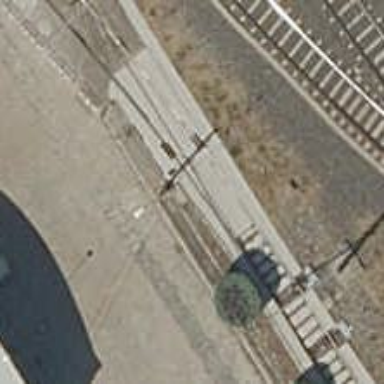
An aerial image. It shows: Railway switch.